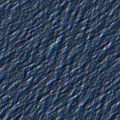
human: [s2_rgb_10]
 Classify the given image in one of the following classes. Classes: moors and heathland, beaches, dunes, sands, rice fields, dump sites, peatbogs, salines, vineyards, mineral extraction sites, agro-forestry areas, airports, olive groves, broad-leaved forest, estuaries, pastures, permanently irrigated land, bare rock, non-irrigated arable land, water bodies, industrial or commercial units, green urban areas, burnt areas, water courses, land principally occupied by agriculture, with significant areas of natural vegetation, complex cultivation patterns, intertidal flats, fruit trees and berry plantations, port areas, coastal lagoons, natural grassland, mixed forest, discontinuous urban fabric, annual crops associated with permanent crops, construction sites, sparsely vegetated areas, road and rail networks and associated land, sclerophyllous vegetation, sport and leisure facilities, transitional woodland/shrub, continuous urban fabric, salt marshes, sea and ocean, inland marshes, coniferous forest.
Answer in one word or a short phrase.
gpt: sea and ocean